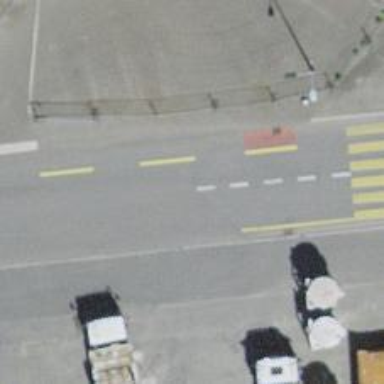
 featuring shared lane on the left for both pedestrians and cyclists."